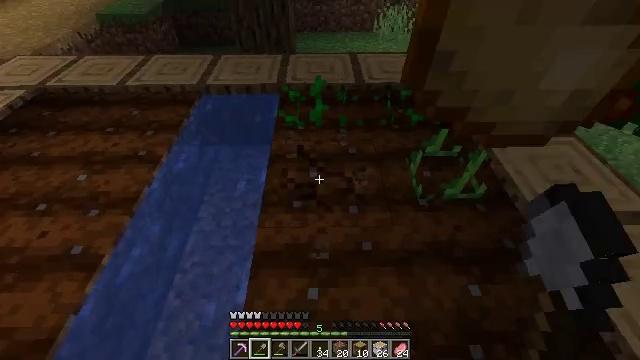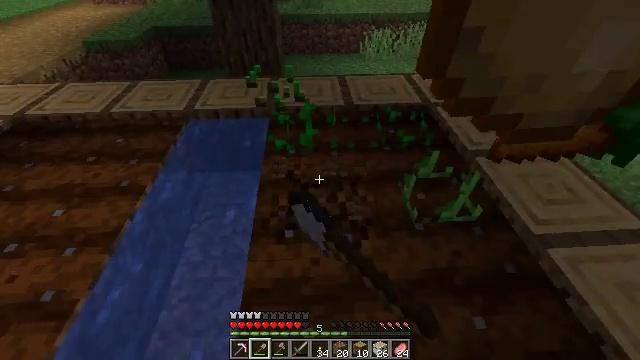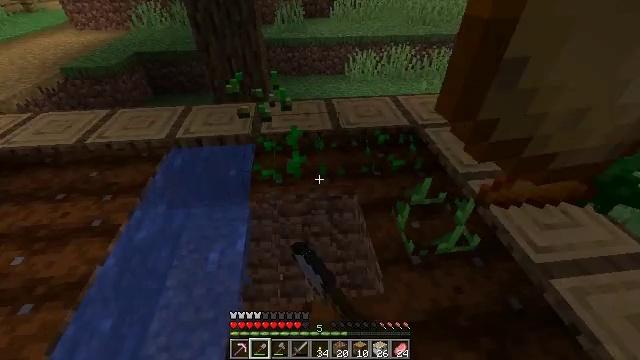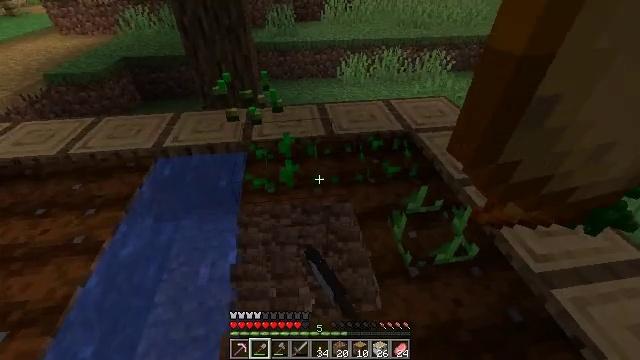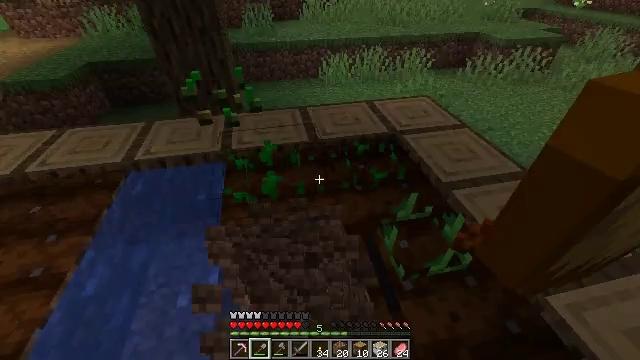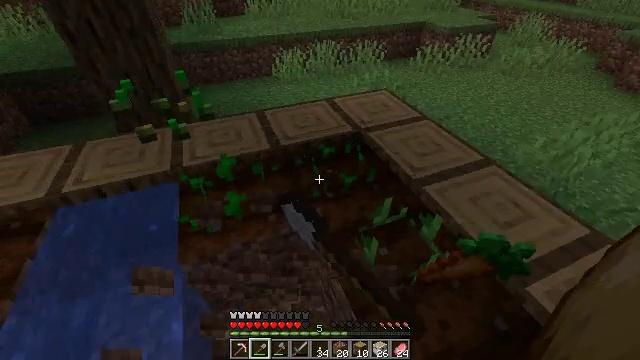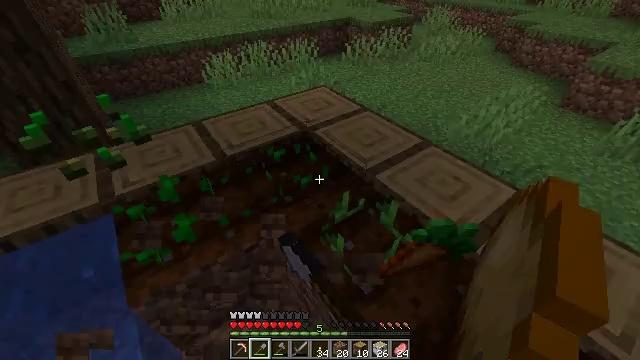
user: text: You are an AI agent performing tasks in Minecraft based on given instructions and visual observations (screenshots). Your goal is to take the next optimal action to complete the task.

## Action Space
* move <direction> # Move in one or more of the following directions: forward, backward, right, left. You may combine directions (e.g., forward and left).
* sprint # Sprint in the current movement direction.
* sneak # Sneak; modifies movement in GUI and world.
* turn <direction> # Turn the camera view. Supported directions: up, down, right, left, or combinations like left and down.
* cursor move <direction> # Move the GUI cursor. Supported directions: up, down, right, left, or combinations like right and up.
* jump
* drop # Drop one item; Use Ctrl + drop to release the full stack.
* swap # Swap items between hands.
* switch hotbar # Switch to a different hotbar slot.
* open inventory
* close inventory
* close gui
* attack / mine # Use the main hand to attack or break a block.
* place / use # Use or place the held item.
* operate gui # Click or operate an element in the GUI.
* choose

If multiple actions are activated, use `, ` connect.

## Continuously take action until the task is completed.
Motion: motion action
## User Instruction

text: Mine the farmland block.
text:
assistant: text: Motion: move forward, turn right and up, attack / mine
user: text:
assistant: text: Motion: move forward, turn right and up, attack / mine
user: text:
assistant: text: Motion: move forward, turn right, attack / mine
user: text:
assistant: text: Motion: move forward, turn right, attack / mine
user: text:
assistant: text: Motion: turn right and down, attack / mine
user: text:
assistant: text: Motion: turn right, attack / mine
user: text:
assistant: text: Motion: attack / mine